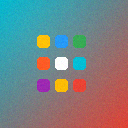
Screen state: on